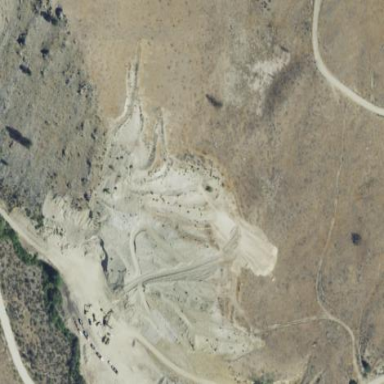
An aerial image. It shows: Quarry area.